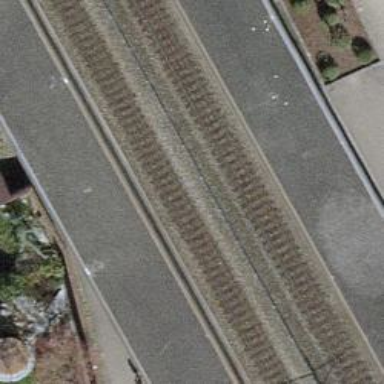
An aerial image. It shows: Narrow-gauge railway track electrified by contact line.